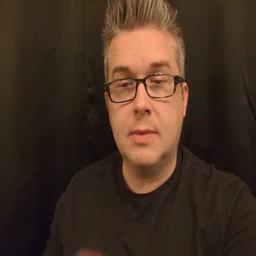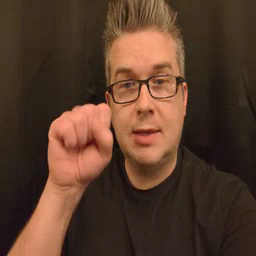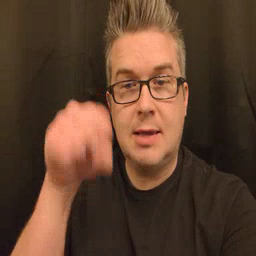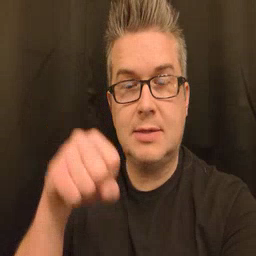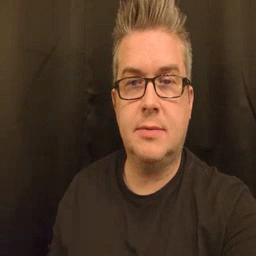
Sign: yes